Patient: sex F, age 33
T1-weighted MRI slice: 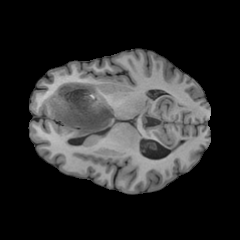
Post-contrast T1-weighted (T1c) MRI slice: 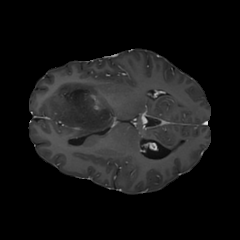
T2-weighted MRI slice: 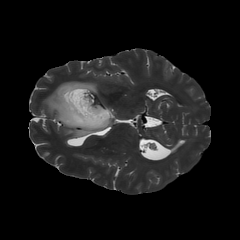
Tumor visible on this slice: yes
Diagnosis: Astrocytoma, IDH-mutant
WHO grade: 4